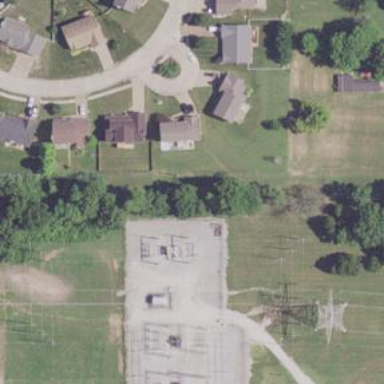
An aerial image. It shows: Distribution level power substation surrounded by fence.